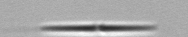
Label: pennate_Pseudo-nitzschia